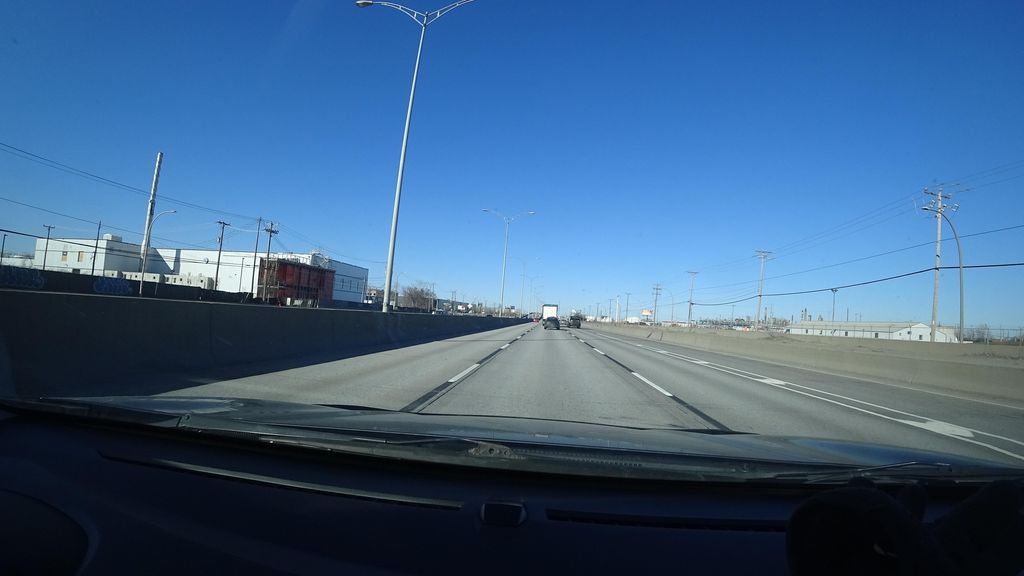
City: montreal